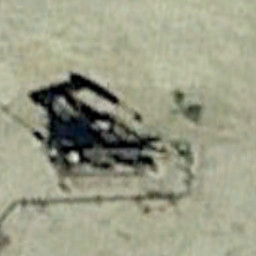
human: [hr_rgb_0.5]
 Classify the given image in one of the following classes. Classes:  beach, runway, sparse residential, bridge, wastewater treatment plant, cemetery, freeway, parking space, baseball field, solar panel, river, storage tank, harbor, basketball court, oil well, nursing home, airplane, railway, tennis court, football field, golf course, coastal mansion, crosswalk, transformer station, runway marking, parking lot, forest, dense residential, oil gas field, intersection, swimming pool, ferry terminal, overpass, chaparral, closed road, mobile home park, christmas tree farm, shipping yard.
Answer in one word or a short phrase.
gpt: oil well